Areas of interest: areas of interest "China Construction Bank (Wuhan Hanyang Branch)"
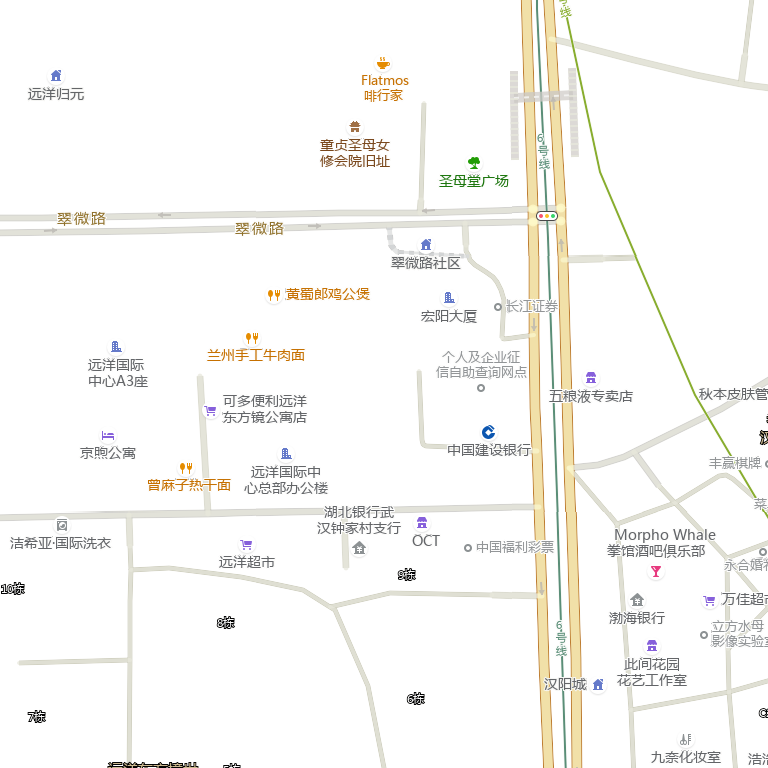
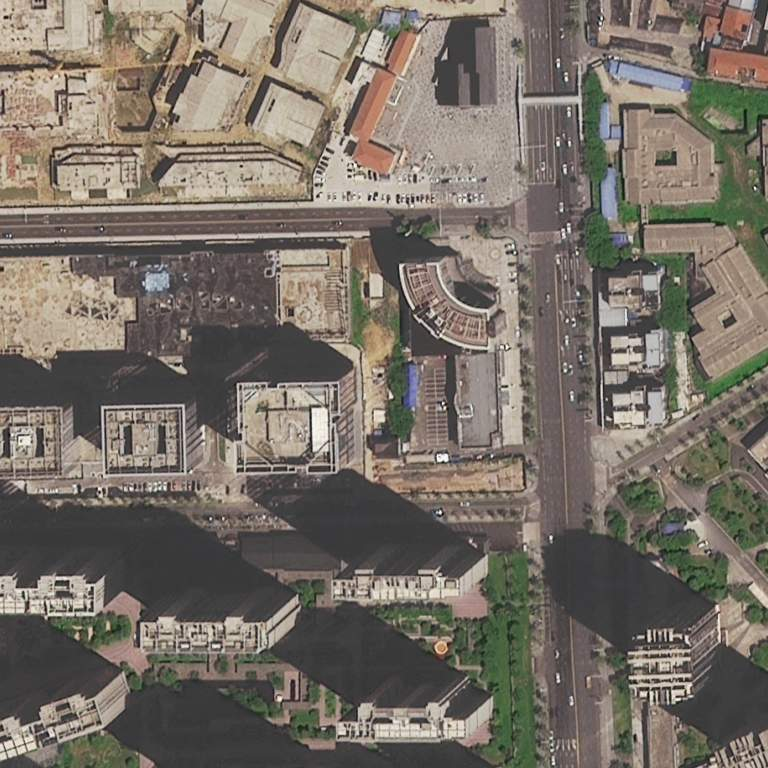